Question: Actually I have 2 questions here. I'll explain them as much as I can.
I'm trying to create a ring shaped div. Below is what it should look like.

<URL> is what I have done so far. How can I get the slight curve from left bottom corner to the top? And how can I create the curve for the right side?
Thank you.
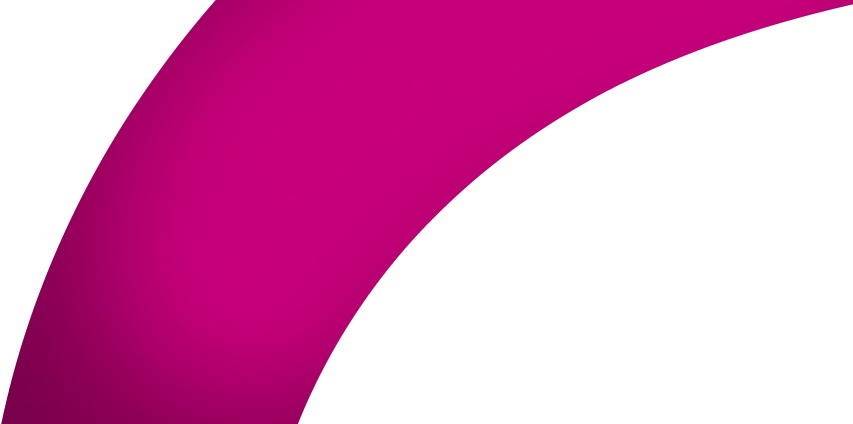
Answer: You could add a second circle that whites-out the portion of the image you don't want to see.
For example, if you add a second div (inside the first) with id 'cutout' and style it as follows:
'''
#cutout {
top:250px;
border-radius: 700px;
border:300px solid #eee;
z-index:1;
left:200px;
height:200px;
position:absolute;
}
'''
Then in your image you'll get a little closer to what you want. You'll also want to add 'position: relative' to your container div to ensure that's what it's positioned and clipped to.
Finally, if you want clip the ring segment as shown in your image, you'll need to add an extra outer div just to clip the innermost two; and you should replace the image with a radial background.
That'd look approximately like: <URL>
Image:
Honestly though, I'm not sure contortions like this work very well - you'll usually not get exactly the result you wanted, and it's likely not to work on older browsers very well; nor for that matter necessarily on newer browsers that implement a newer version of these CSS properties.